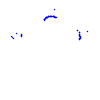
Particle: proton